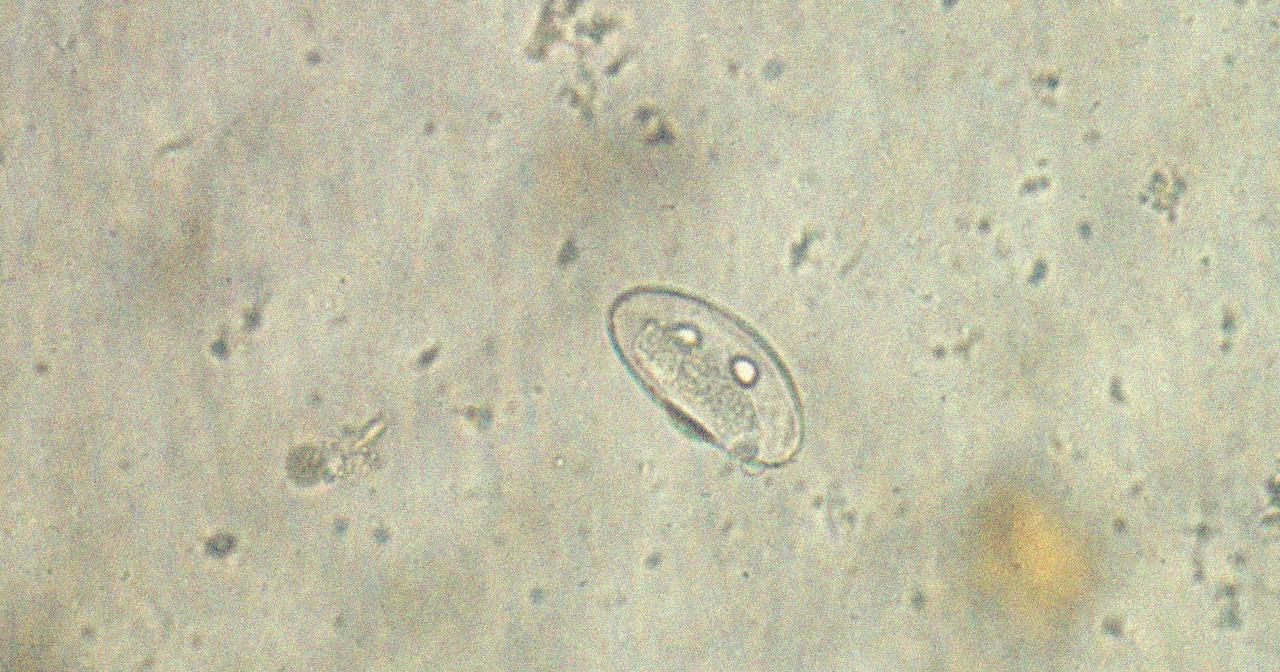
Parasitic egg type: Enterobius vermicularis